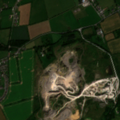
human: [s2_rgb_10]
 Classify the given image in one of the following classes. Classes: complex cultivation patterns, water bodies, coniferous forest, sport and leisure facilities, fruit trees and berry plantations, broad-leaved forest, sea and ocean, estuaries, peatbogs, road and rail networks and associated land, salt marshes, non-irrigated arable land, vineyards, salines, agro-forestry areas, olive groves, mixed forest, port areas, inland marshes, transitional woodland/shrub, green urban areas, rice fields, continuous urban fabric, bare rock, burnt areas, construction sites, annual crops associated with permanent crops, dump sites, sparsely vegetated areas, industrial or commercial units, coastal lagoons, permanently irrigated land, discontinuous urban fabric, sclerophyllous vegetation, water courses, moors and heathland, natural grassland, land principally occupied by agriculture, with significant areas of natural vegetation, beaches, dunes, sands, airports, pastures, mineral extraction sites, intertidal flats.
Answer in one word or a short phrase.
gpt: discontinuous urban fabric, mineral extraction sites, non-irrigated arable land, pastures